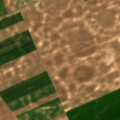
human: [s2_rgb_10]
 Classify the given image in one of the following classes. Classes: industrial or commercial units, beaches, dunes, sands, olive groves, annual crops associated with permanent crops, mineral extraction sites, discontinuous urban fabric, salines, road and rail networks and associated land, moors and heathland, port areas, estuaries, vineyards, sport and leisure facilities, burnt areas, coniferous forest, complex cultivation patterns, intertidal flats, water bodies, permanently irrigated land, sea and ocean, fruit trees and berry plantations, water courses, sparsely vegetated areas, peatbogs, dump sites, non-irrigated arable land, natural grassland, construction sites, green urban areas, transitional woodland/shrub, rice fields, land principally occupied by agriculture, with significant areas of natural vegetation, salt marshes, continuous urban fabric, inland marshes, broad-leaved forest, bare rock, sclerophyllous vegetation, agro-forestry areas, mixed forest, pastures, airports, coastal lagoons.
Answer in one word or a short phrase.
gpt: non-irrigated arable land